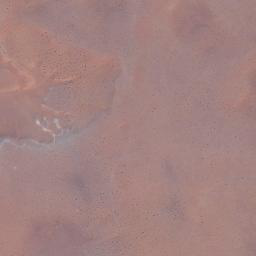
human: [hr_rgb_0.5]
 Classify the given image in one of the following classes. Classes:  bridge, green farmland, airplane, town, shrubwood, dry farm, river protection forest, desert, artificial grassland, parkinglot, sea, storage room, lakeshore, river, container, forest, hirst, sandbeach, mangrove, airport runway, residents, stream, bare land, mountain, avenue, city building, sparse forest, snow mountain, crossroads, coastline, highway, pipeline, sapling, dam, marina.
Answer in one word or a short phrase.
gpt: desert